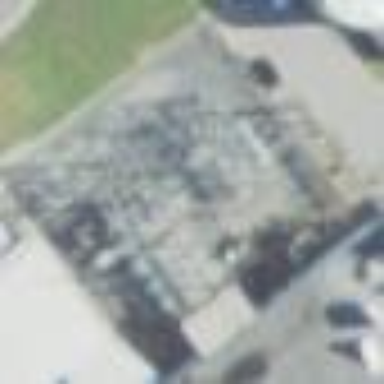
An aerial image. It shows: Industrial power substation enclosed by fence.